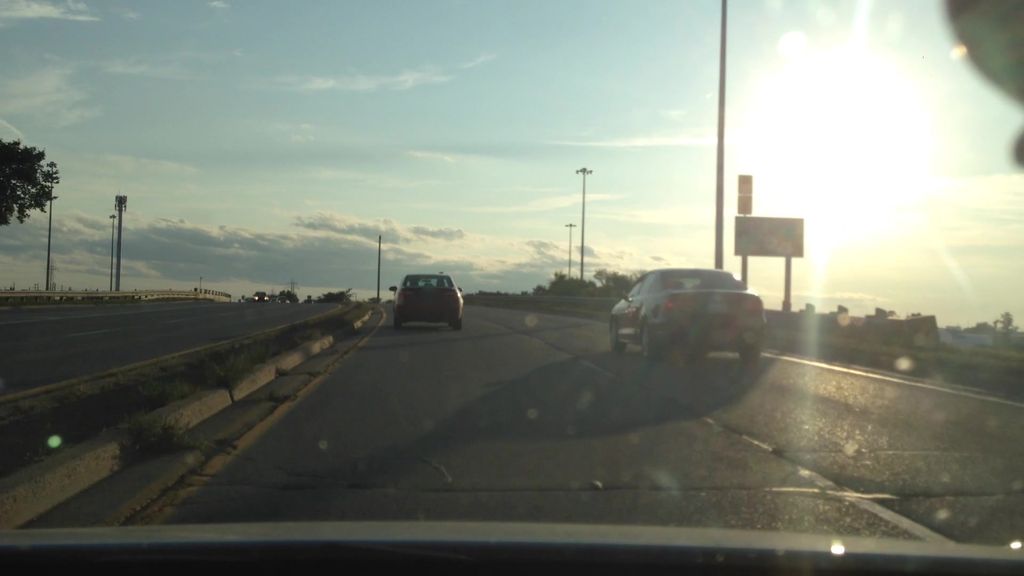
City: ottawa-gatineau